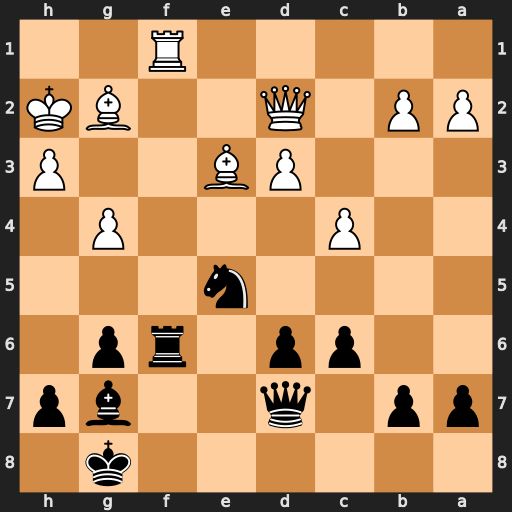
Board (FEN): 6k1/pp1q2bp/2pp1rp1/4n3/2P3P1/3PB2P/PP1Q2BK/5R2
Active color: b
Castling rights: -
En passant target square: -
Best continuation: Rxf1 Bxf1 Nf3+ Kg2 Nxd2